Interaction volume radius: 5 \u00c5
Interaction volume height: 50 \u00c5
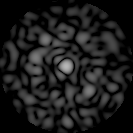
Disorder parameter: 0.8508